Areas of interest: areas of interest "Park and greenspace"
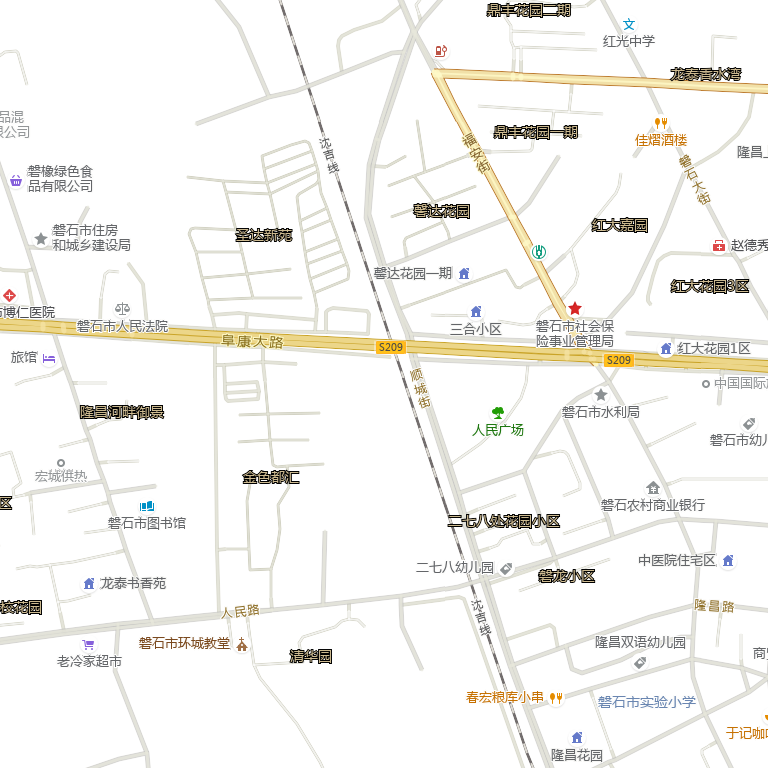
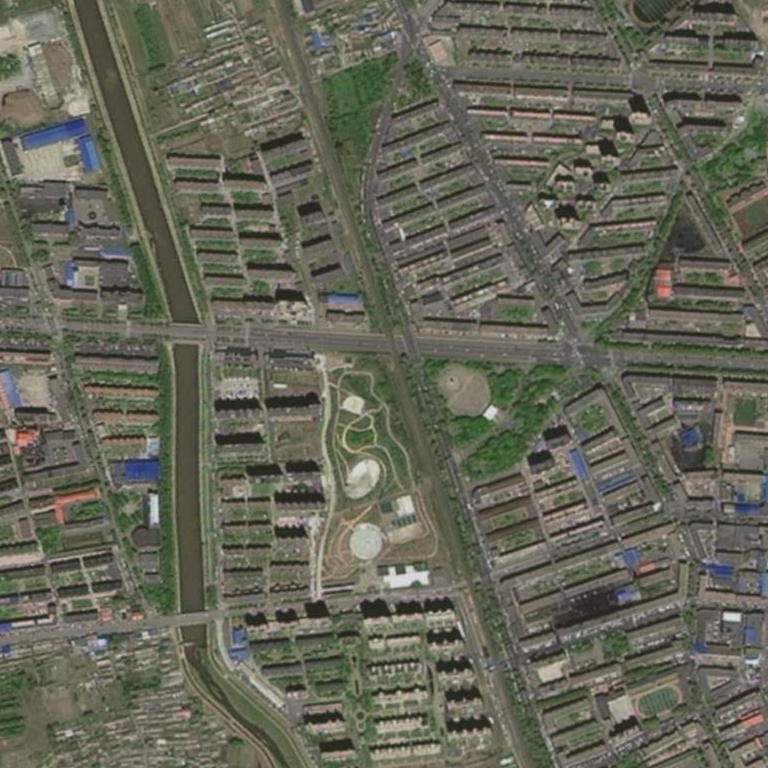